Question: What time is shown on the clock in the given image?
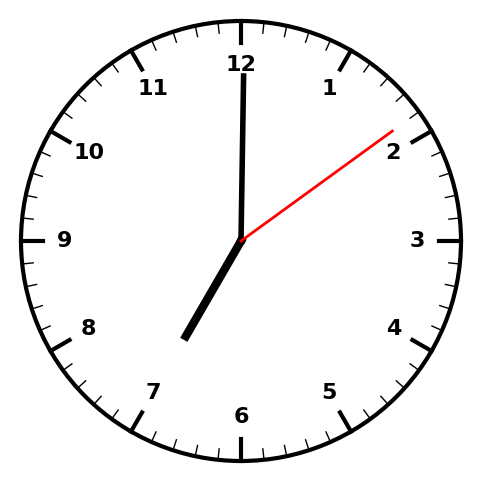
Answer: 07:00:09